Question: Here's a fiddle with a few things omitted: <URL>
Essentially what is needed to get the image below is simply editing the first row. For some reason, Knockout is filling all of the rows under that column with the same value. It happens for the 'amount', 'nrAmount', and of course the computed 'total' column. None of the other columns have this problem.
It is interesting to note that changing the binding from 'amount' to '$data.amount' has the effect of making the computed column 'nrAmount' not work anymore but it doesn't cause all of the rows to get populated.

Why is this happening and how can I fix it?
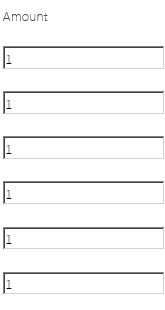
Answer: Here is an updated fiddle that 'works', I guess - <URL>. Your description of the problem doesn't match the fiddle you referenced, so it's hard to say for sure.
The bigger problems I fixed were as follows:
1. As Niko mentioned, you need var self = this; at the top of your viewmodels.
2. I moved addBlankRecord inside your viewmodel so that the self reference in the addBlankRecord method will work.
3. I updated the populateBlankRecords method so that it references the addBlankRecord on your ViewModel
4. For your bindings, I updated the bindings for categories and removeRecord to $parent.categories and $parent.removeRecord because neither of those are found in the Record viewmodel.
There were also several smaller issues that I'm guessing were a result of things being stripped out of your code. Some of these were referenced by other comments.
- - -
Does this fix your problem? If not, it would be very helpful if you could provide a fiddle that demonstrates the problem.